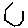
Label: hexagon